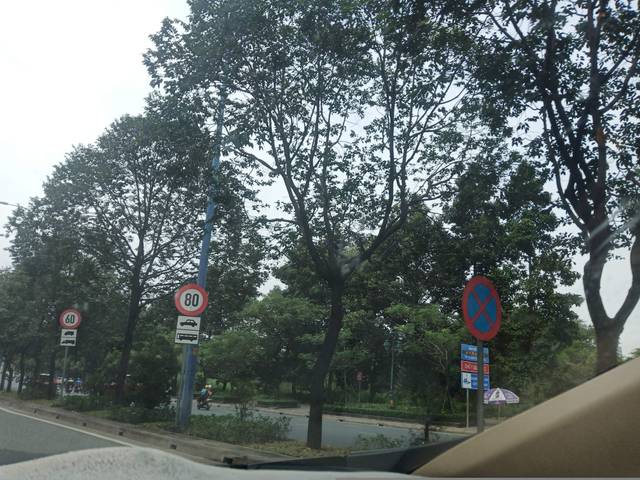
Region: Vietnam
Coordinates: 10.773, 106.722